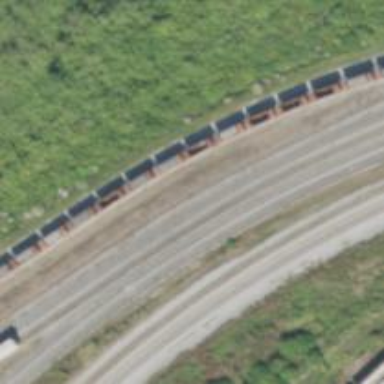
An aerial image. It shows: Railway yard in service.